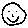
Label: smiley face